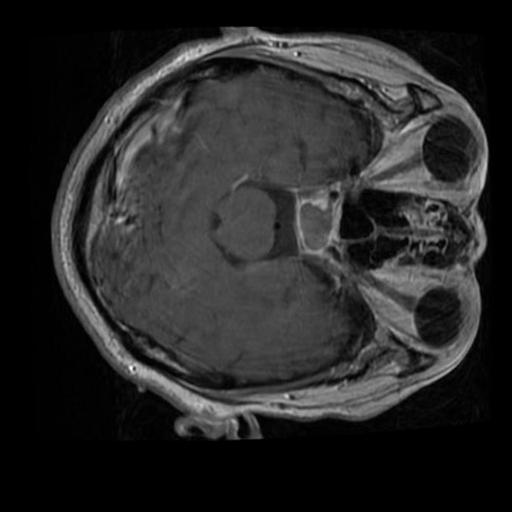
Label: brain_tumor